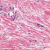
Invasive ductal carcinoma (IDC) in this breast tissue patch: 0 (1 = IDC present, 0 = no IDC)